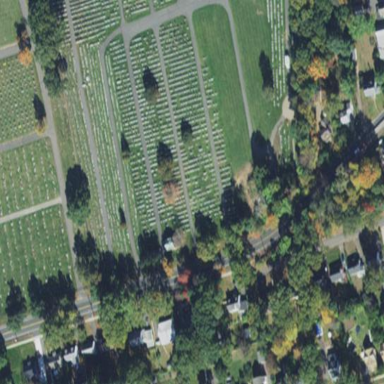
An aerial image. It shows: Cemetery.